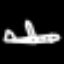
Label: airplane